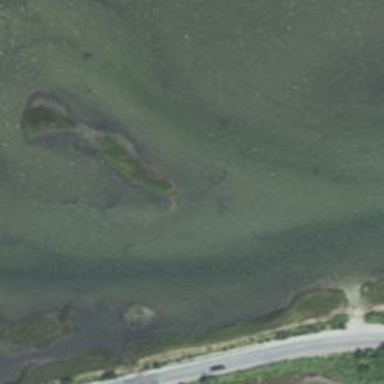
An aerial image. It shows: Saltmarsh wetland.